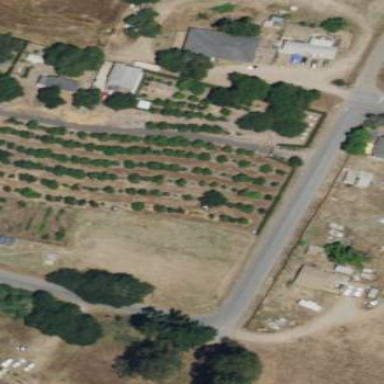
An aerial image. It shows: Orchard.